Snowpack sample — Buffalo Mountain, Silverthorne, Colorado, USA (1/25/25, 10:11 AM MST)
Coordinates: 39.6222, -106.1139
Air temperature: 22 °F
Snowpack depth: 110 cm
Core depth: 30 cm
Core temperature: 42.8 °F
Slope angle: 12°, slope face: 102°
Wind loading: high
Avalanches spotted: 0
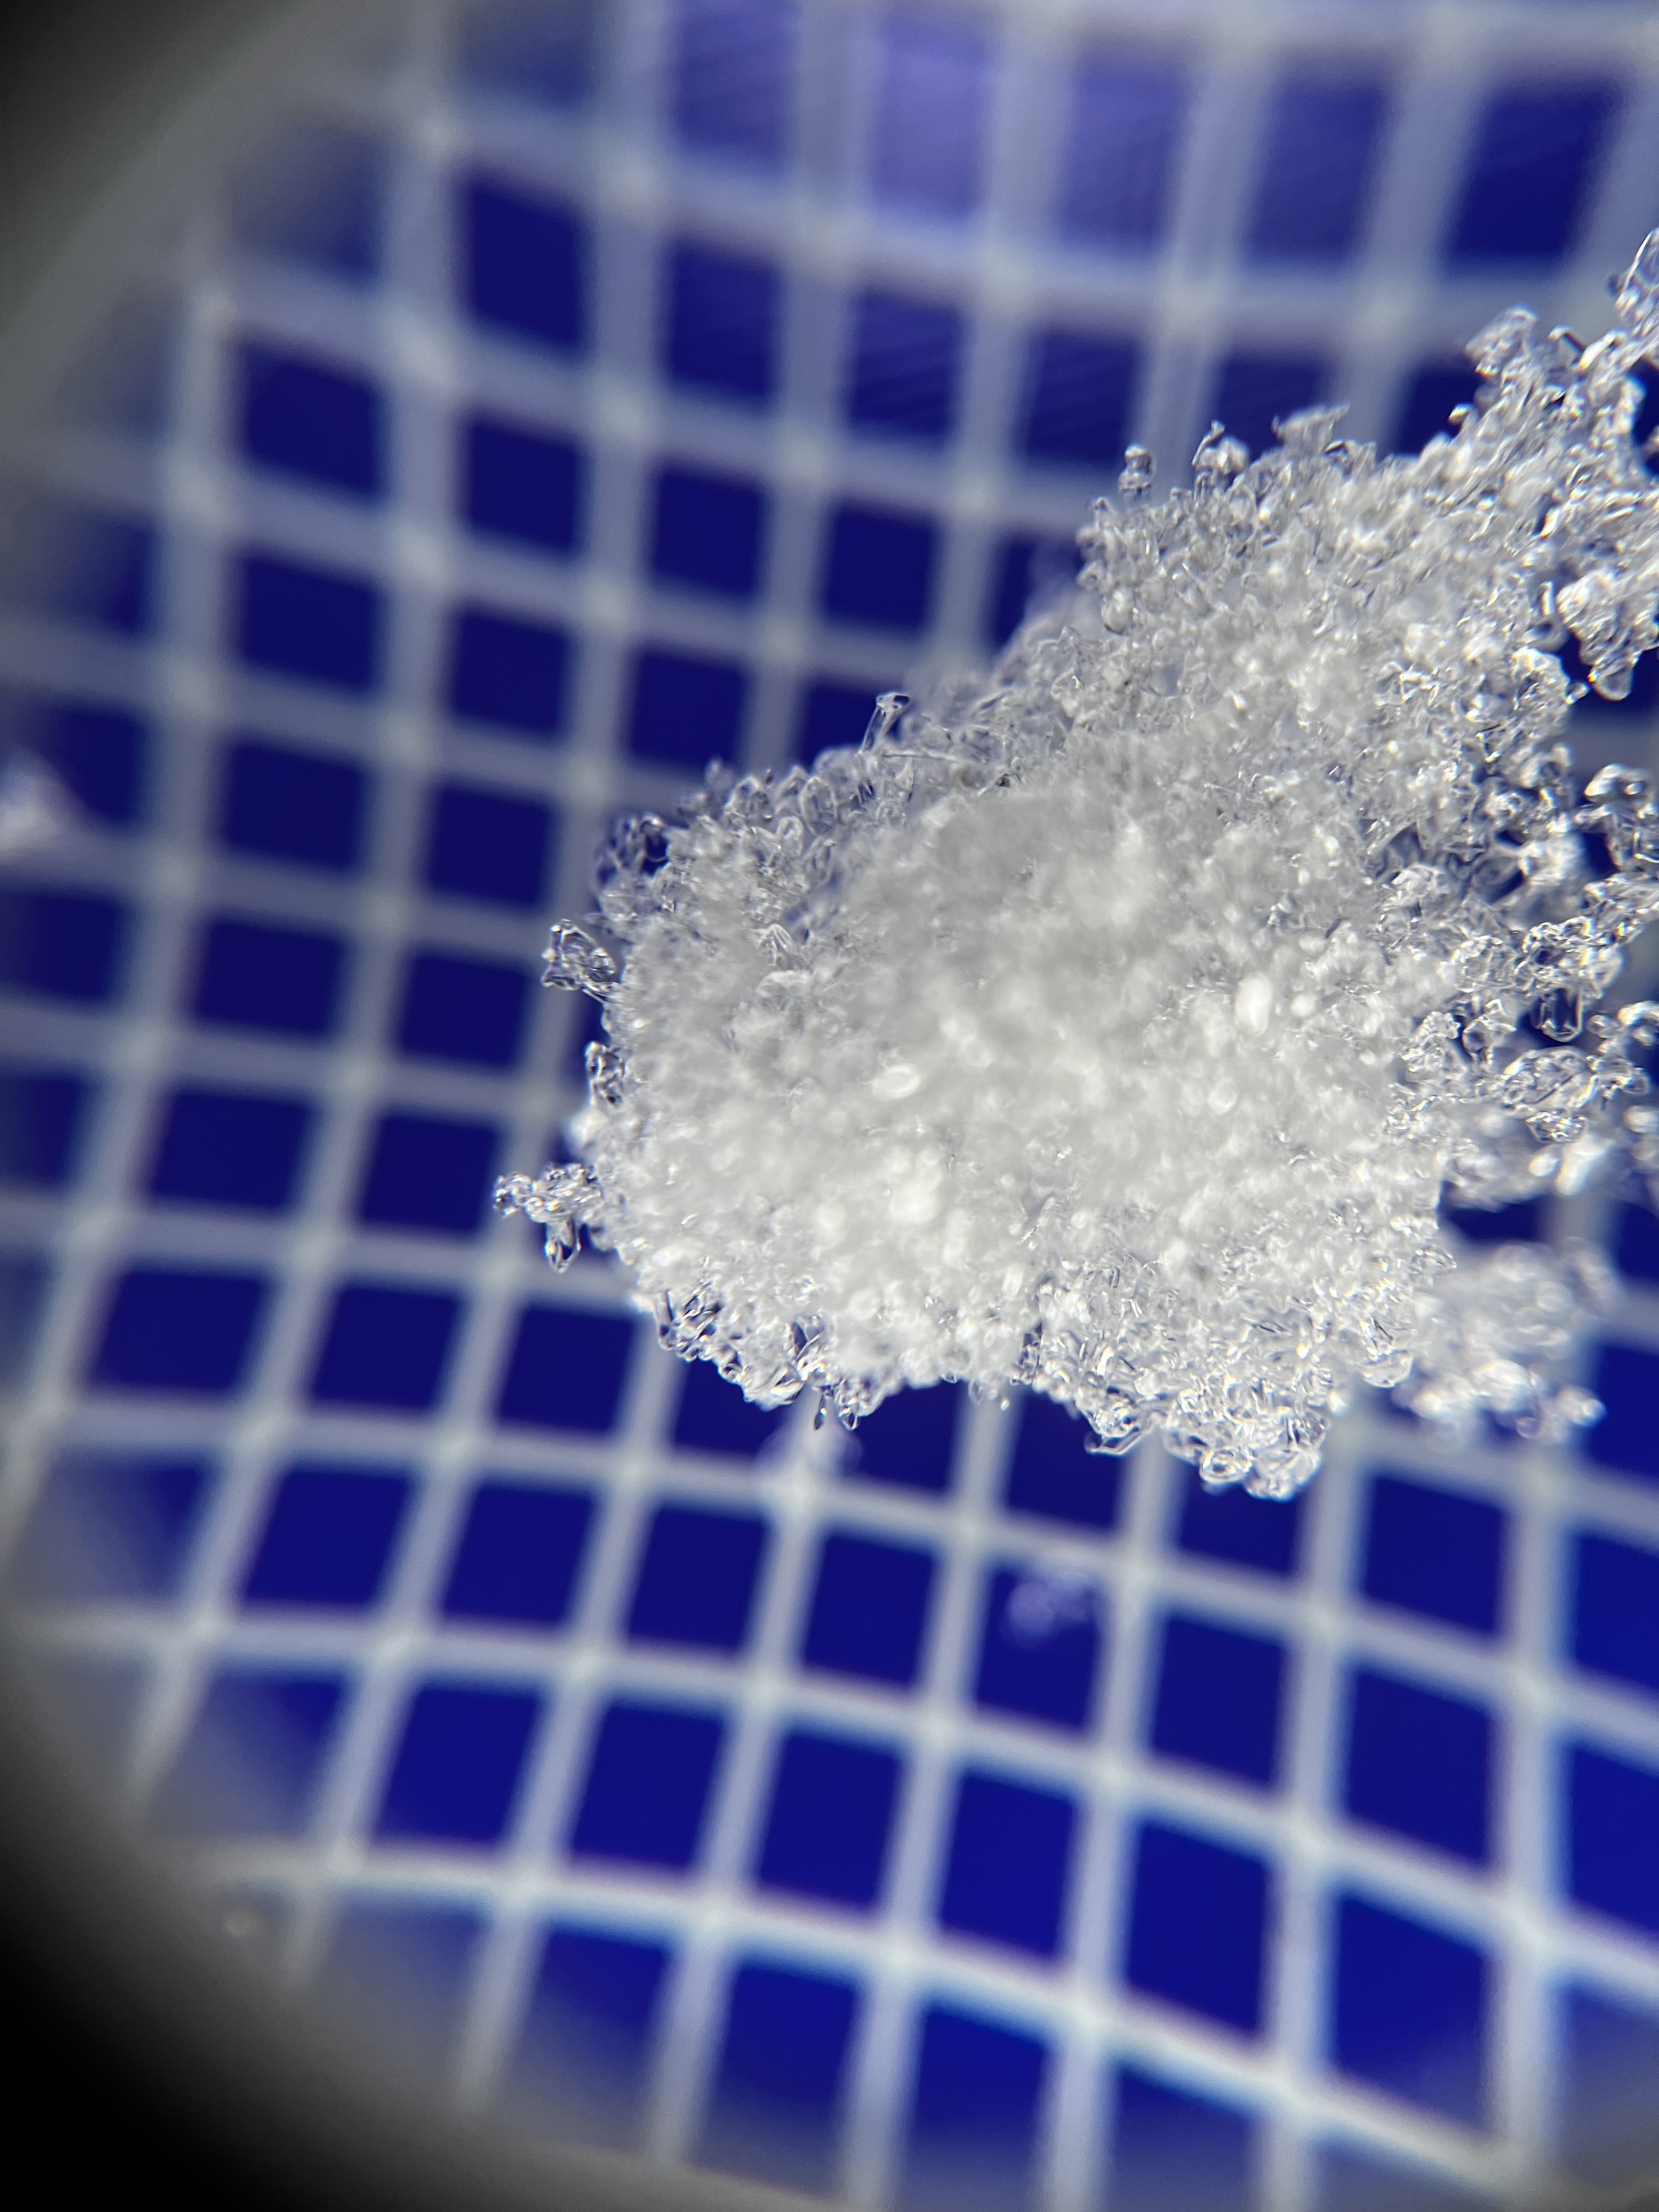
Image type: magnified_profile
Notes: No avalanches nearby, collected on the outskirts of a fire break 15 meters from the treeline, on way to Buffalo and Red Mountain